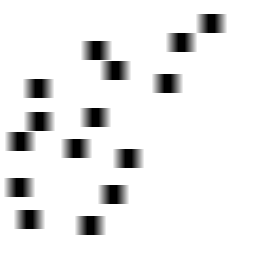
Squares: 15
Triangles: 0
Stars: 0
Total shapes: 15